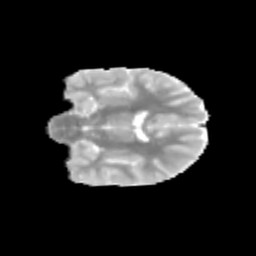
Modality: MD
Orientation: coronal
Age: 10
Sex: female
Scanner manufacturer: siemens
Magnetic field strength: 3 T
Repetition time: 3.8 s
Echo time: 0.07 s